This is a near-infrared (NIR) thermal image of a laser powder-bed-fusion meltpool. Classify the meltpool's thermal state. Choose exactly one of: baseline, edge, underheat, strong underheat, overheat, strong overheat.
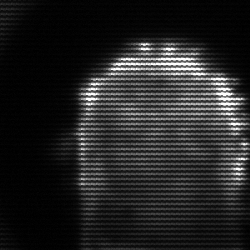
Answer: baseline